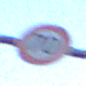
Verkehrszeichen: Geschwindigkeit70
Umgebung: Outdoor, Urban
Tageszeit: SunriseSunset
Wetter: Clear
Licht: Natural
Jahreszeit: NotSpecified
Kontrast: LowContrast